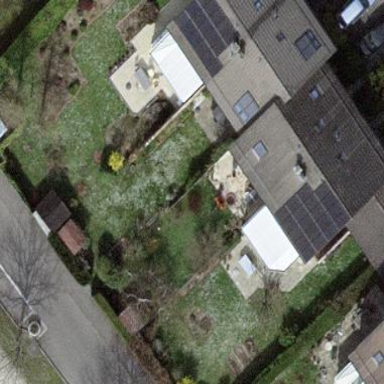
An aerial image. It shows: Garden enclosed by fence.